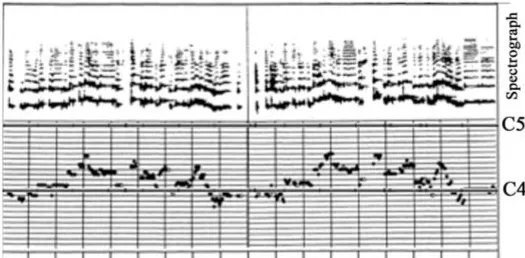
Stories of changing pitch in the singing voice. These examples illustrate the narrative phases that infants respond to, which are found in infant directed speech or baby songs in different languages. (C) A more animated song of 18 s shows the same poetic organization with undulations of pitch and vowels rhyming between first and second lines and between final words of each verse. 49. (C) Original in, Figure 2, p. 183.
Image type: electrography (ekg)